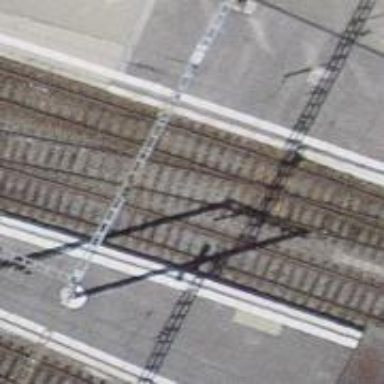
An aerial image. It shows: Railway siding with one electrified track and contact line.